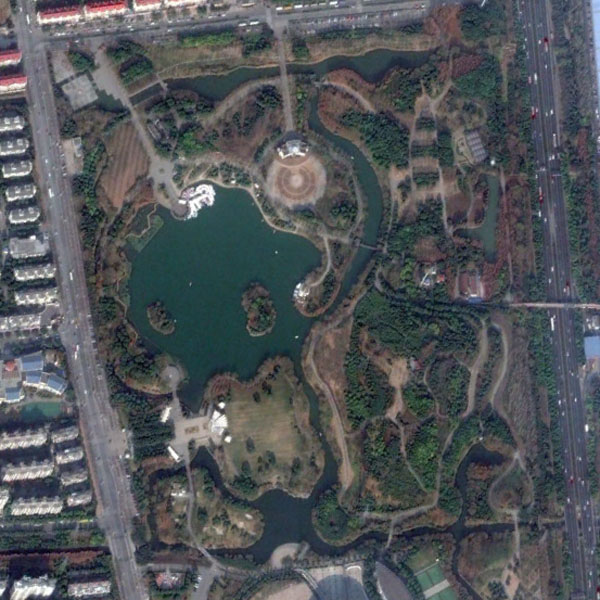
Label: Park